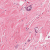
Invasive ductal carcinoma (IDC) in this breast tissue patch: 1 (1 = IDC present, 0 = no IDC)